Field crop: maize
Growth stage: 1
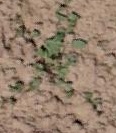
Species: convolvulus